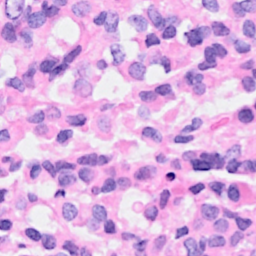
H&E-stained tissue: Breast